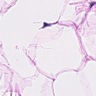
Metastatic tissue present: no